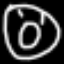
Label: donut